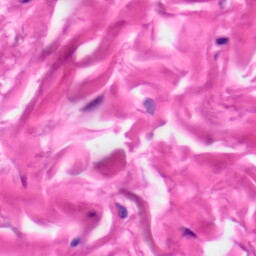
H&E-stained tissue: Skin